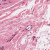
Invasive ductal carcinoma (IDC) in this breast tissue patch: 0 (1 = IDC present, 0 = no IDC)